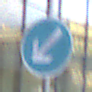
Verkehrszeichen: VorgeschriebeneVorbeifahrtLinks
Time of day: SunriseSunset
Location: Outdoor (Urban)
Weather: PartlyCloudy
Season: NotSpecified
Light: Natural